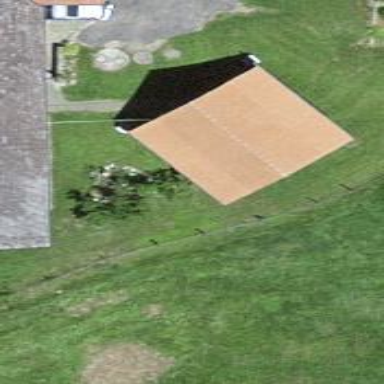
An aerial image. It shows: Rural barn.